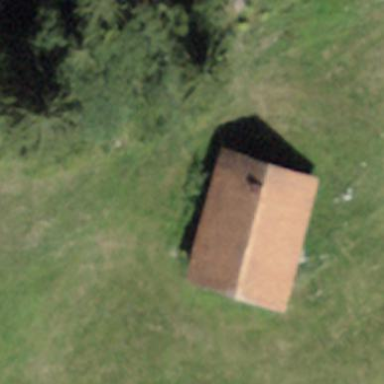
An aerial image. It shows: Farm auxiliary building.